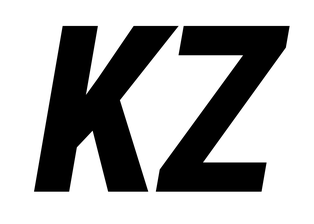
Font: Roboto-Italic_Condensed_ExtraBold_Italic